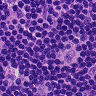
Metastatic tissue present: no